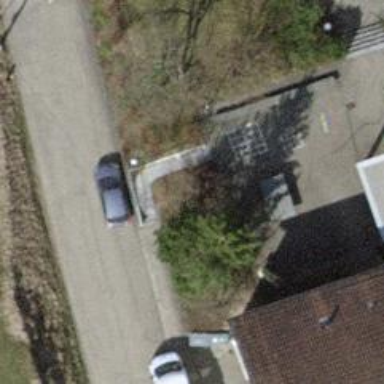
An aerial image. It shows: Set of steps on the road.